Question: Count the number of objects in the diagram.
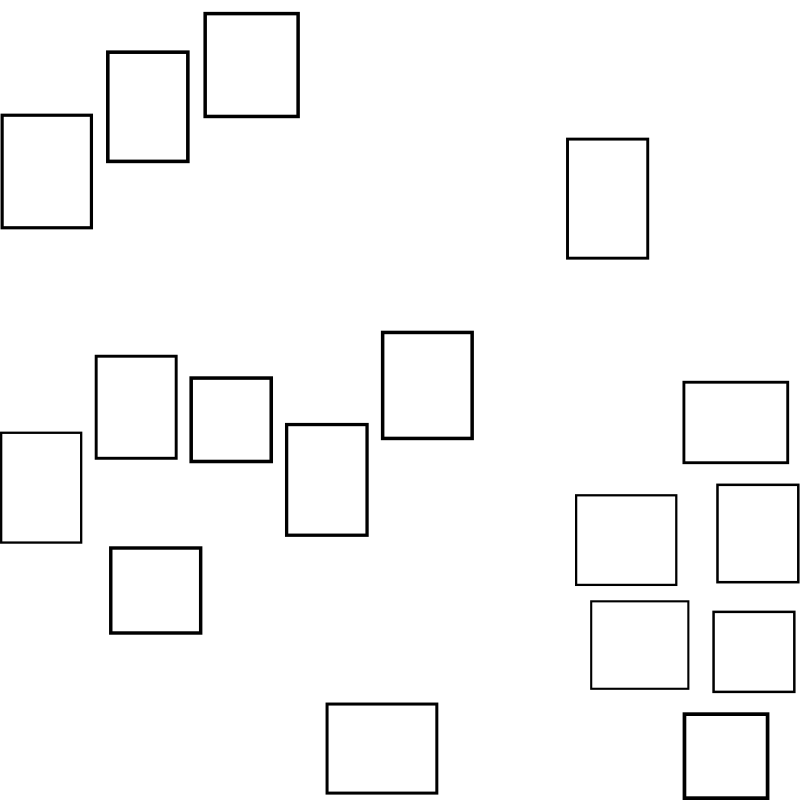
Answer: 17